Question: I cannot create playground project, after I press 'cmd+option+shift+N' or click 'Get started with a playground' shown like below picture, nothing happened. No window pop up, no any messages.
Can anybody help me to figure out why?

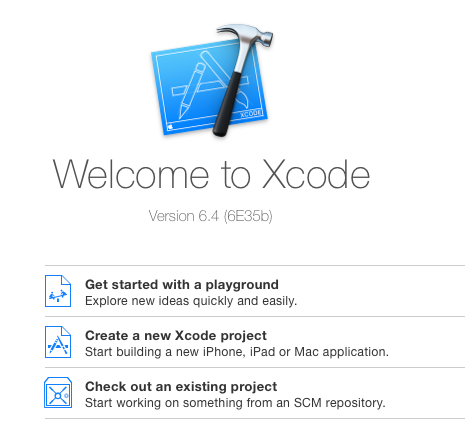
Answer: Okay, finally I found the below log in <URL> app.
'''
7/16/15 09:22:39.551 AM Xcode[1337]: [MT] DVTAssertions: Warning in /SourceCache/IDEFrameworks/IDEFrameworks-7720/IDEKit/TemplateLibrary/IDEPlaygroundCreationHelper.m:48
Details: Could not find suitable playground file template.
Object: <IDEPlaygroundCreationHelper>
Method: +createNewPlaygroundFromTemplateInWorkspaceWindowController:platformIdentifier:withContextSetupBlock:
Thread: <NSThread: 0x7fab12514460>{number = 1, name = main}
Please file a bug at http://bugreport.apple.com with this warning message and any useful information you can provide.
'''
It said Xcode 'Could not find suitable playground file template', then I realized I had modified code templates several monthes ago, so I was going to delete them
> sudo rm -rf ~/Library/Developer/Xcode/Templates/File\ Templates/
Then playground works! It maybe caused by incompatible template files.